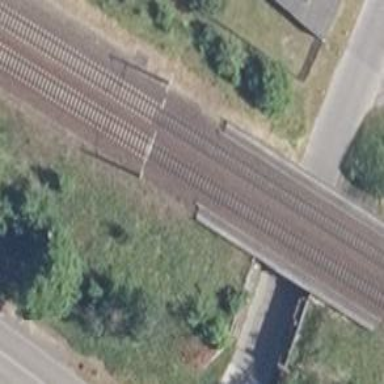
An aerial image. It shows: Bridge over electrified railway with contact line.